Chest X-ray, PA view. Patient: 60 years old, sex M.
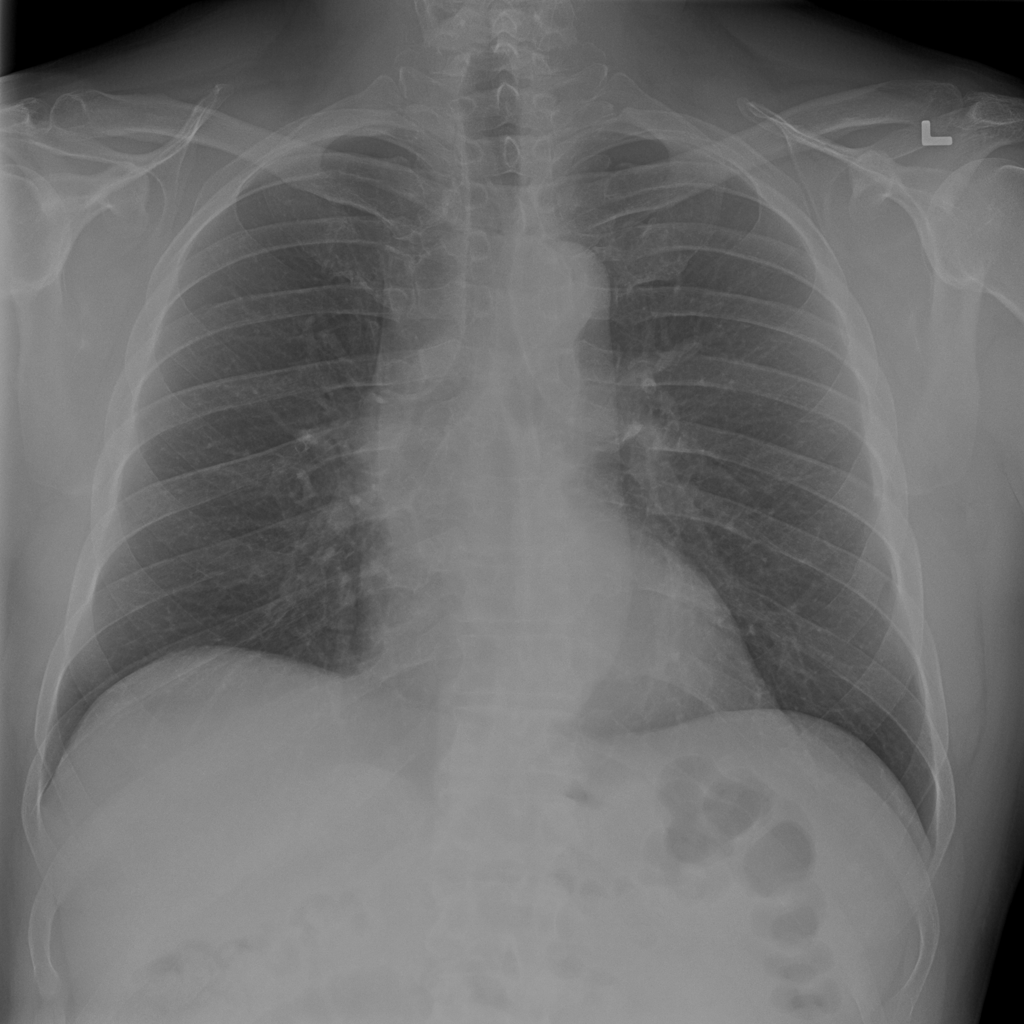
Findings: No Finding